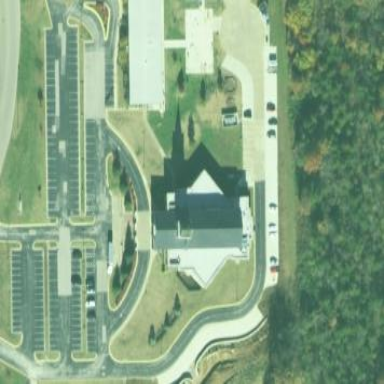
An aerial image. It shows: Building that serves as place of worship.